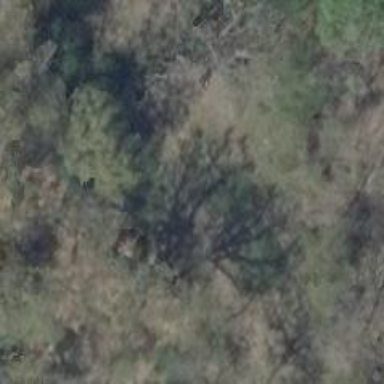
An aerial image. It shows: Hunting stand.